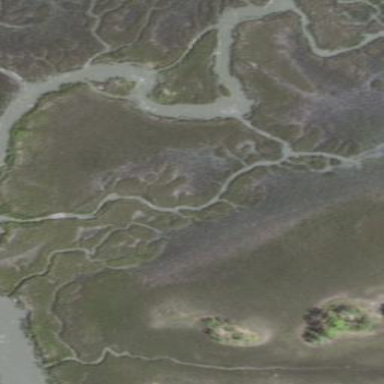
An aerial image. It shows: Tidal saltmarsh wetland area.